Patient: sex F, age 62
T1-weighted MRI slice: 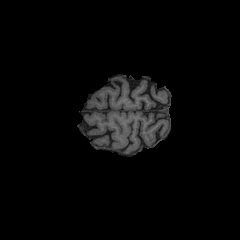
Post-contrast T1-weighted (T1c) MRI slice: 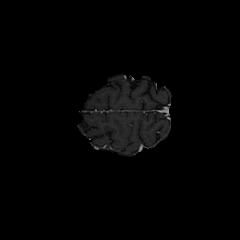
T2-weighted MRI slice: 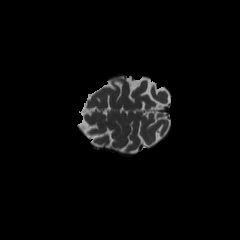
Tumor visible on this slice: no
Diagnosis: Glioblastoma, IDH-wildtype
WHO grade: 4